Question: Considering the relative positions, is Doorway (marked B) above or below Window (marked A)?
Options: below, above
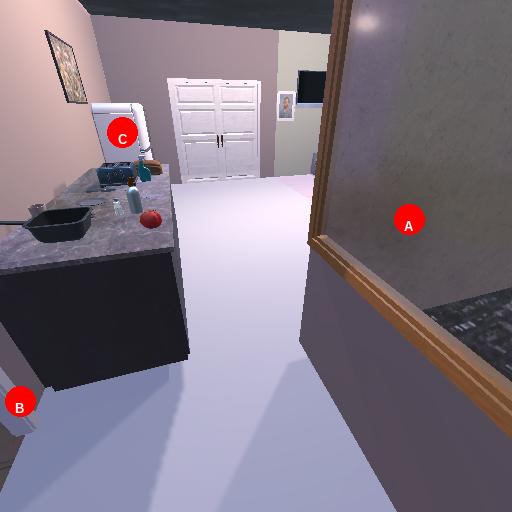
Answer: below